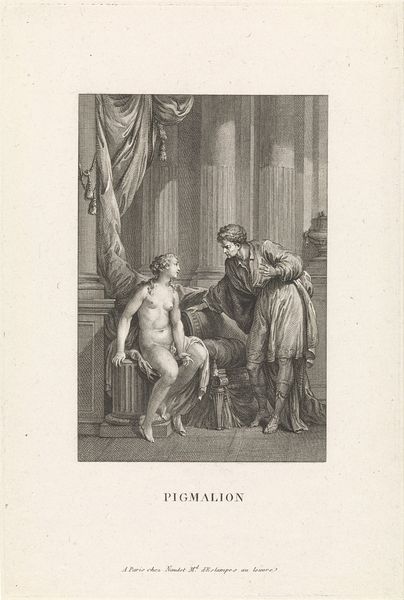
Titel: Pygmalion spreekt met Galatea
Künstler: Emmanuel Jean Nepomucene de Ghendt
Standort: Amsterdam
Institution: Rijksmuseum
Schlagwörter: mann, nackt, frau, säulen, vorhang, gewand, sessel, treppe, kohle, stich, bleistift, treffen, liebespaar, nackte frau, heimlich, liebhaber